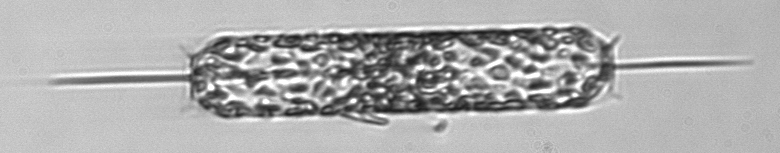
Label: Ditylum_brightwellii